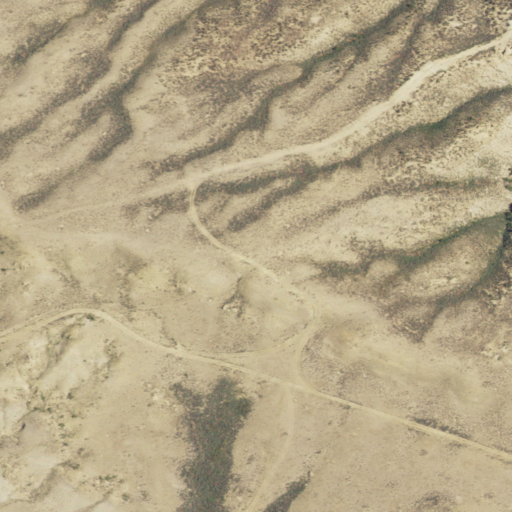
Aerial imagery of mountain in Wyoming named Brooks Knob containing only shrub